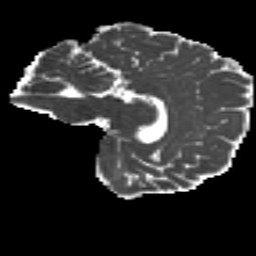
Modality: MD
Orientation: sagittal
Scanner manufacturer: siemens
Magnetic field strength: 3 T
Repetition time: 4.16 s
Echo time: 0.0806 s